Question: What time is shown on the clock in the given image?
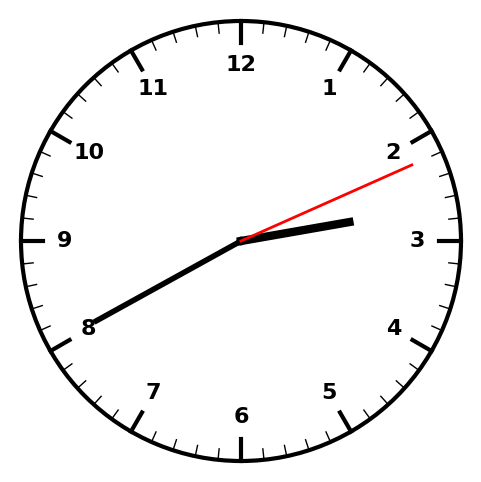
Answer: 02:40:11